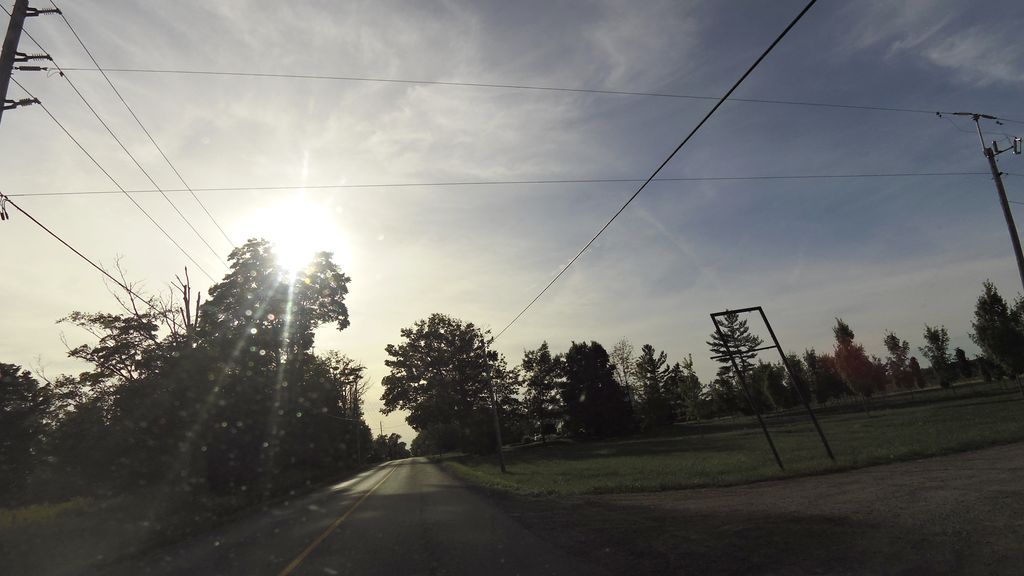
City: hamilton